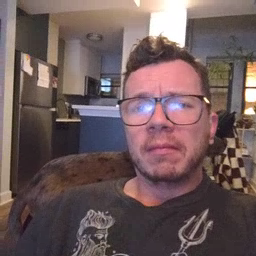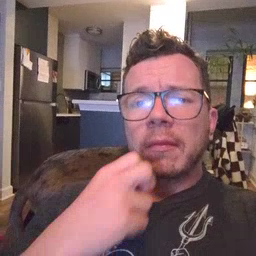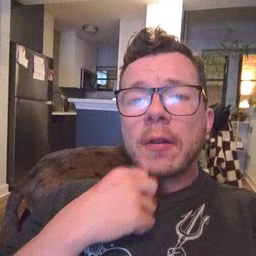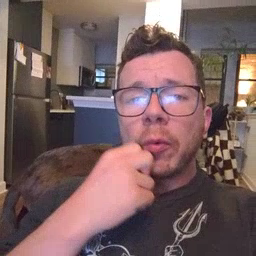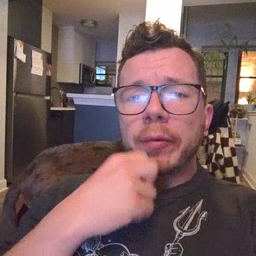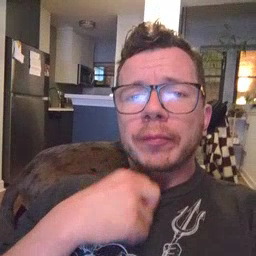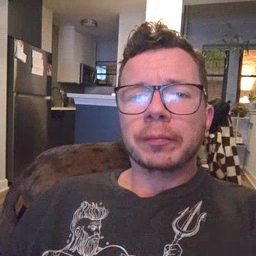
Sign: underwear